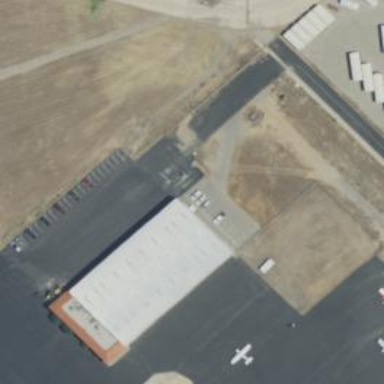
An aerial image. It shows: Ambulance station located in building at Meadows Field Airplane Hangars.